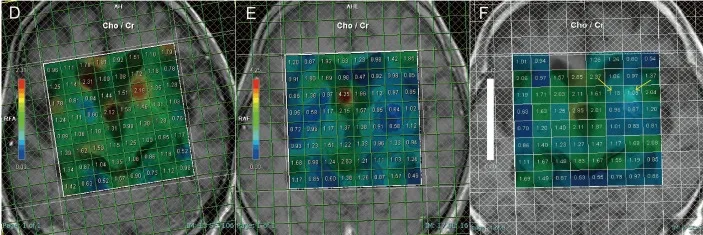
Magnetic resonance spectroscopy (MRS) images. Choline/creatine ratio (Cho/Cr ratio) evaluated using MRS. Arrows indicate the area where the signal changed in the putamen. The number of days was counted from the date of first admission.
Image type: radiology (mri)